Question: I have some issues with the built in syntax highlighting for JSP pages in Sublime Text 2.
See the code after the white line on line 11/12: The HTML tag '<strong>' is displayed correctly here.
The code before this line is not correctly colored: The second JSP closing tag ('%>') is in red, but should be in orange like the first one and the HTML tags inside are recognized as Java code I think, although the scopes (visible with 'CTRL+SHIFT+ALT+P' as 'text.html.jsp') do not change.

If I do the same with '<?php' or '<?' starting and '?>' closing tags the problem does not exist, all colors seem to be right then.
Did anyone have the same problem? I made sure that the syntax is set to JavaServerPages (JSP).
I think the problem relates to these lines in <URL>:
'''
<dict>
<key>embedded-code</key>
<dict>
<key>patterns</key>
<array>
<dict>
<key>include</key>
<string>#ruby</string>
</dict>
<dict>
<key>include</key>
<string>#php</string>
</dict>
<!--
<dict>
<key>include</key>
<string>#smarty</string>
</dict>
-->
<dict>
<key>include</key>
<string>#python</string>
</dict>
</array>
</dict>
'''
There is no include for JSP. But I'm only guessing... Any ideas?
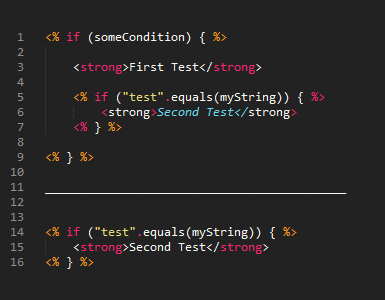
Answer: I managed to edit the 'HTML.tmLanguage' and 'Java Server Pages (JSP).tmLanguage' files now... some matches for ruby overwrote the jsp scopes inside HTML '<script>' tags and I removed the match for curly brackets, and additionally I added some 'text.html.jsp' includes to a few scope definitions.
---
I copied my '.tmTheme' file and put it into the 'User' package folder as 'User.tmTheme'. I then added these lines to this file at the bottom:
'''
<dict>
<key>name</key>
<string>Embedded Code Punctuation</string>
<key>scope</key>
<string>punctuation.section.embedded</string>
<key>settings</key>
<dict>
<key>fontStyle</key>
<string>bold</string>
<key>foreground</key>
<string>#FD971F</string>
</dict>
</dict>
<dict>
<key>name</key>
<string>Embedded Java Code Directive</string>
<key>scope</key>
<string>punctuation.section.directive</string>
<key>settings</key>
<dict>
<key>foreground</key>
<string>#FD971F</string>
</dict>
</dict>
<dict>
<key>name</key>
<string>Embedded Java Code</string>
<key>scope</key>
<string>source.java.embedded.html</string>
<key>settings</key>
<dict>
<key>foreground</key>
<string>#F8F8F2</string>
</dict>
</dict>
<dict>
<key>name</key>
<string>Embedded Java Code String</string>
<key>scope</key>
<string>string.quoted.double.java</string>
<key>settings</key>
<dict>
<key>foreground</key>
<string>#E6DB74</string>
</dict>
</dict>
'''
I then edited these two files in the folders 'HTML' and 'Java' and commented out some ruby includes and stuff.
See the files here:
<URL>
<URL>
<URL>